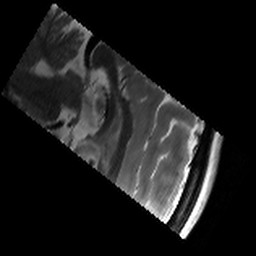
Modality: T2w
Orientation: sagittal
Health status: healthy
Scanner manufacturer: siemens
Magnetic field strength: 3 T
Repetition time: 8.02 s
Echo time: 0.08 s